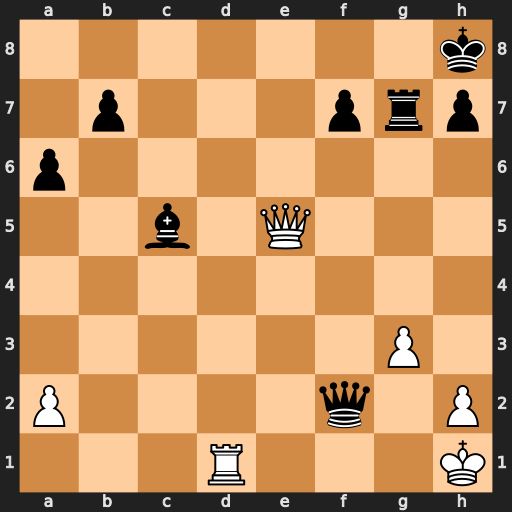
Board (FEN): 7k/1p3prp/p7/2b1Q3/8/6P1/P4q1P/3R3K
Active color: w
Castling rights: -
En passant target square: -
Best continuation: Rd8+ Bf8 Rxf8#